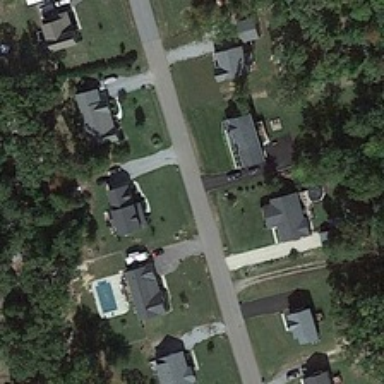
Two rows of gray buildings and many green trees are in two sides of a road in a medium residential area .